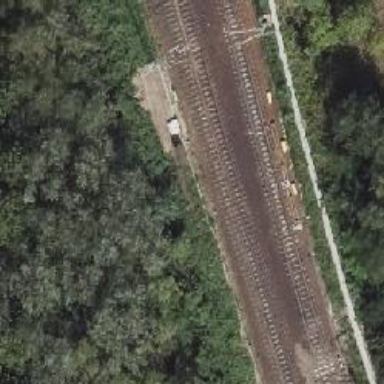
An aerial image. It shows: Railway switch with the turnout on the left side.